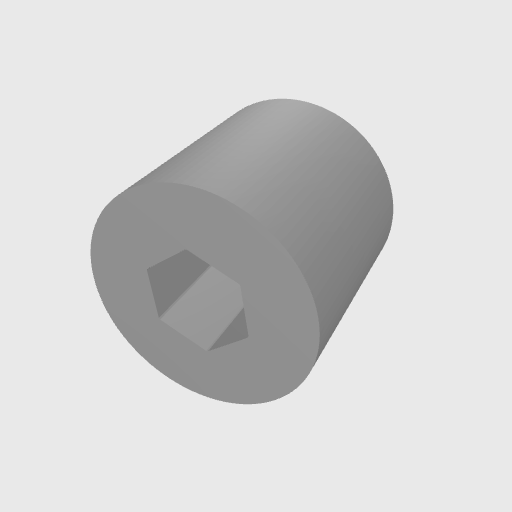
Part: IntakeRoller16OD